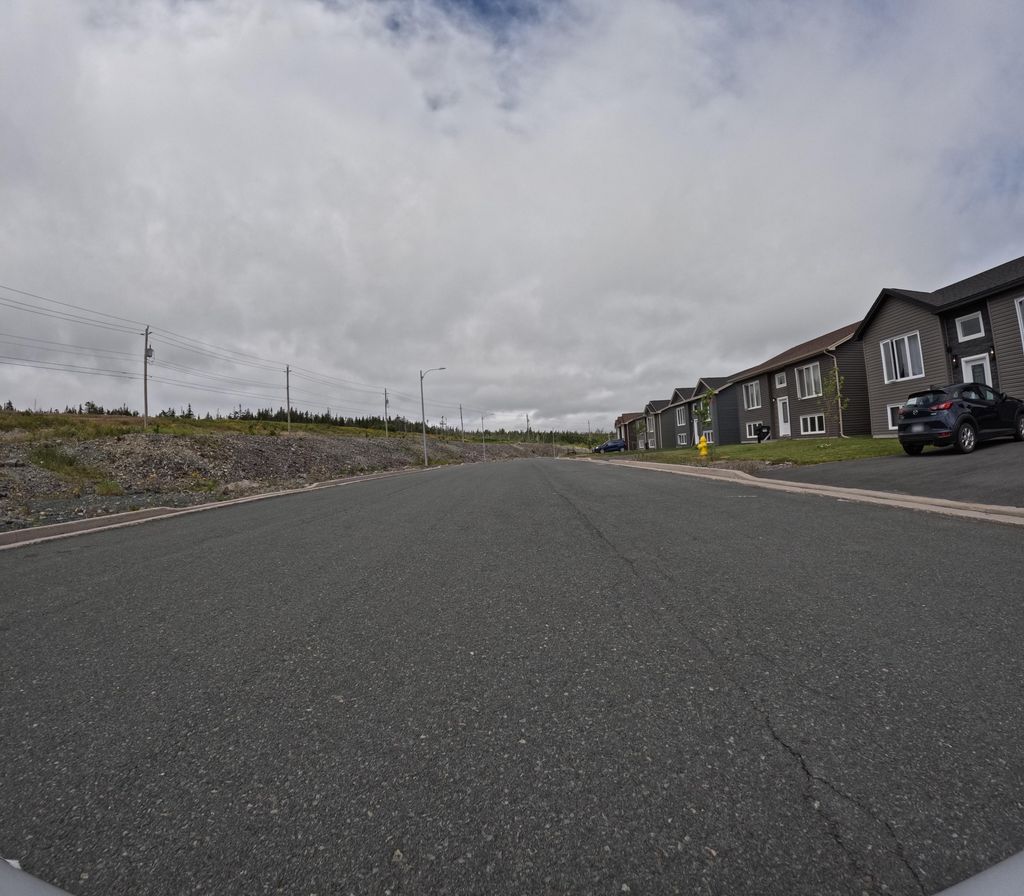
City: st_johns